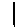
Label: line